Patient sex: M
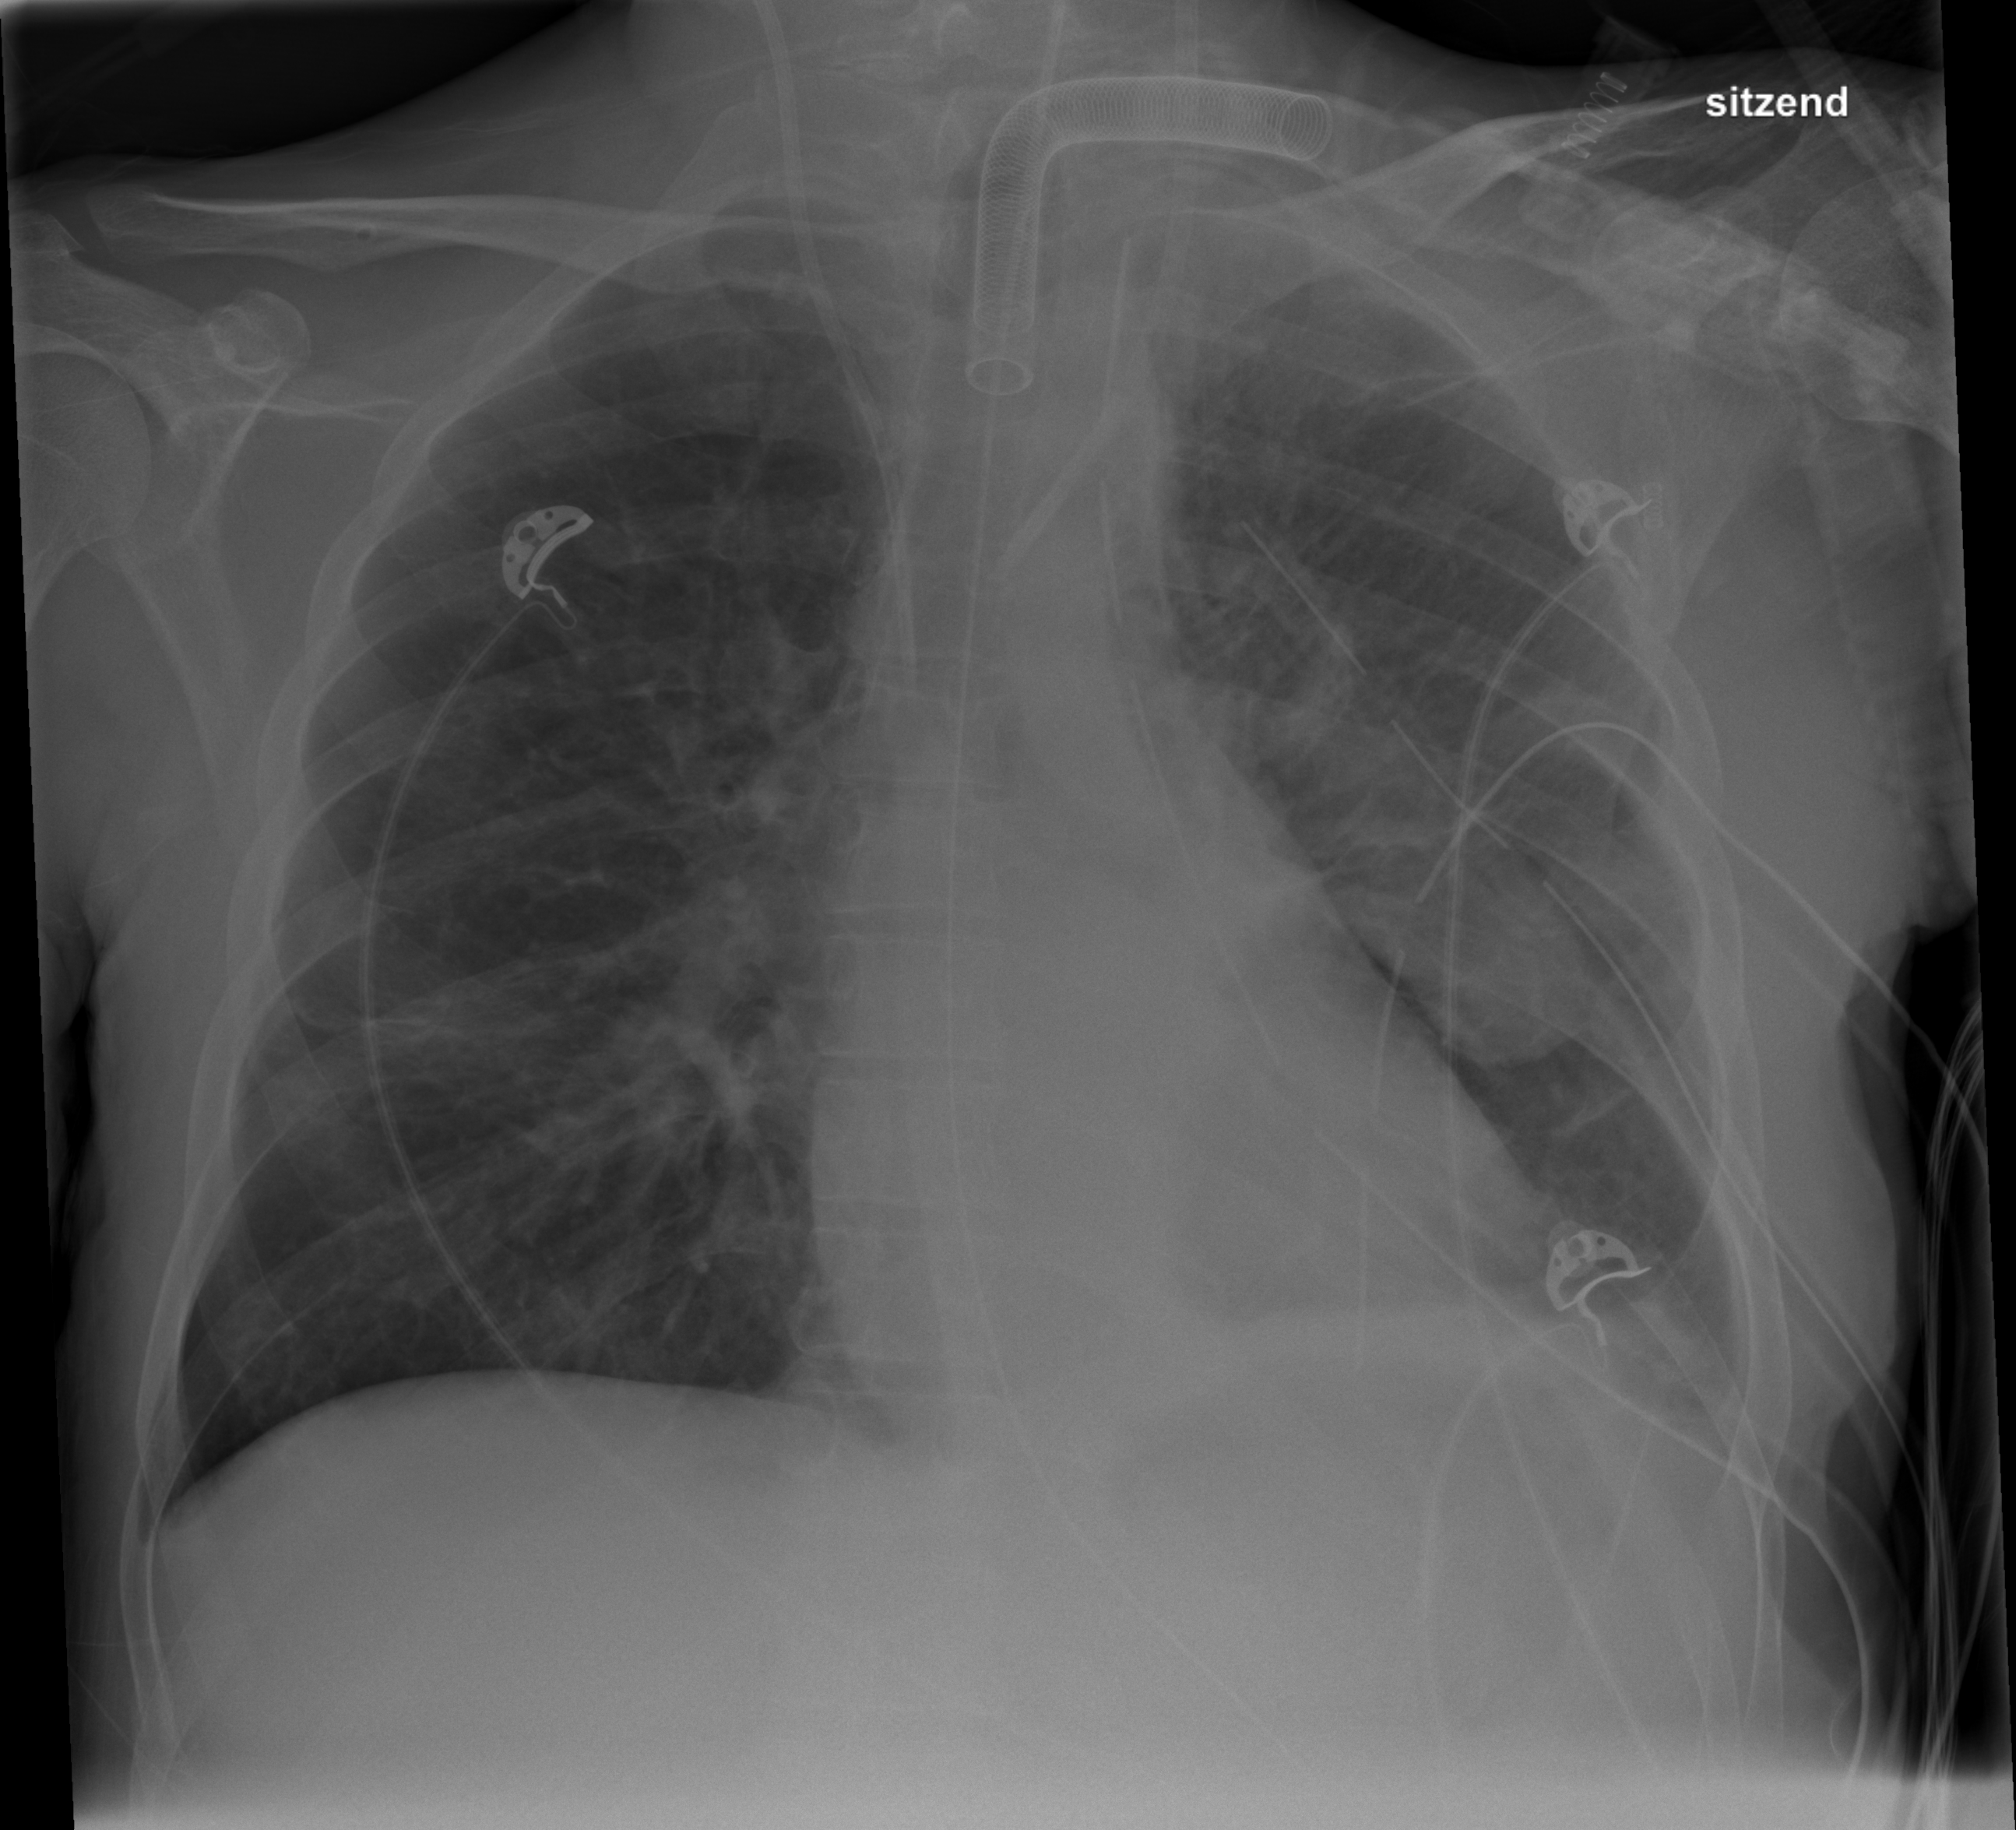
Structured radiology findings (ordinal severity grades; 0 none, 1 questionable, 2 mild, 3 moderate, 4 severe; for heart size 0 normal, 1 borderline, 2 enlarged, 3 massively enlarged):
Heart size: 0
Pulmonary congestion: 0
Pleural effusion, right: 0
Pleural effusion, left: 2
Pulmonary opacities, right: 2
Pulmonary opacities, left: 2
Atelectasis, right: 2
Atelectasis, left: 3